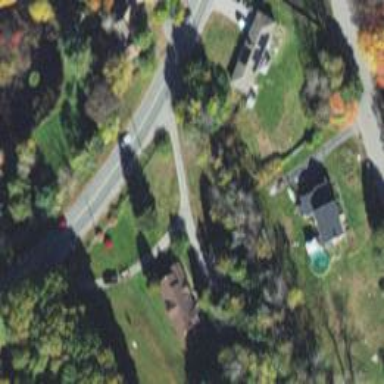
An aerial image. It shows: Driveway.